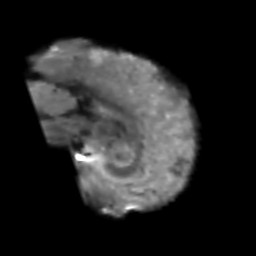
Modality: T2w
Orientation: sagittal
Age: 43
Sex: male
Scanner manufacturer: siemens
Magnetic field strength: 3 T
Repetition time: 6.1 s
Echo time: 0.101 s